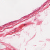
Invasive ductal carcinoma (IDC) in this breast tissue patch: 0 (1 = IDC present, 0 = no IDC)